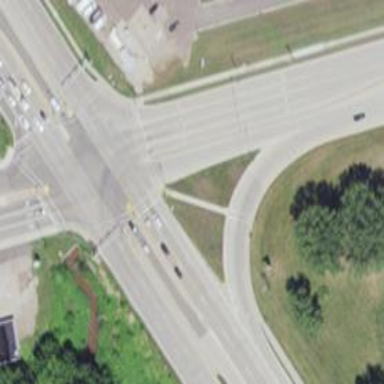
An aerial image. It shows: Secondary link road.